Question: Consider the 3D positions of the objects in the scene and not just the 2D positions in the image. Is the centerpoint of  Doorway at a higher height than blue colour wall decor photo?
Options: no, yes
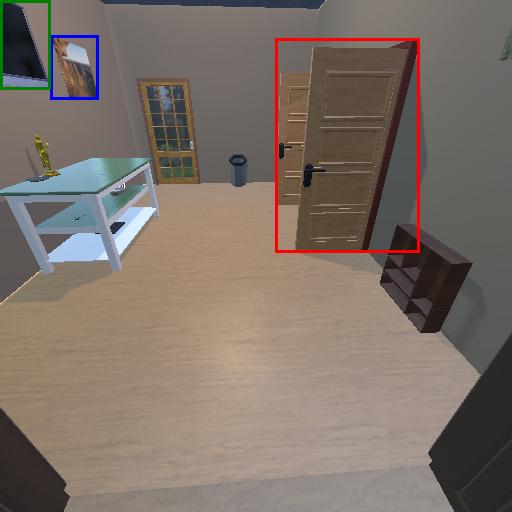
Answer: no